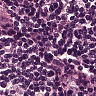
Metastatic tissue present: no